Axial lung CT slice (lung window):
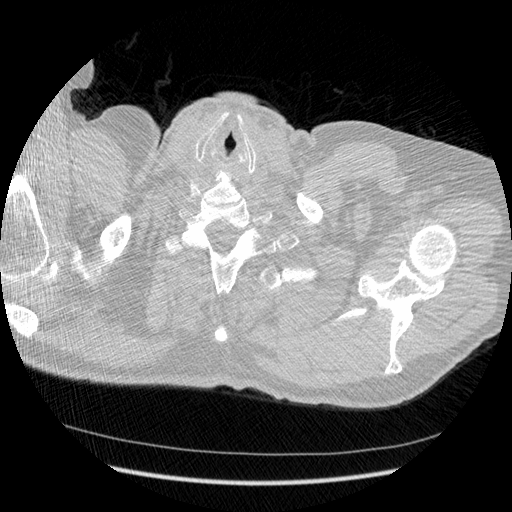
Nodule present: no